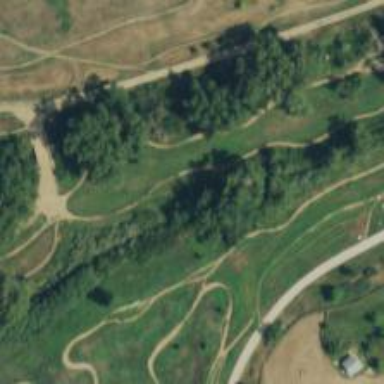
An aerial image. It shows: Cycling track which is designated as cycleway. It is suitable for cycling as form of leisure and sport.